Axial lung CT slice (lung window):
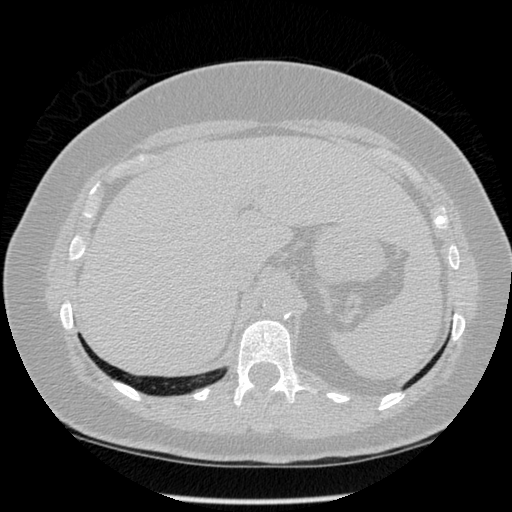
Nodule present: no